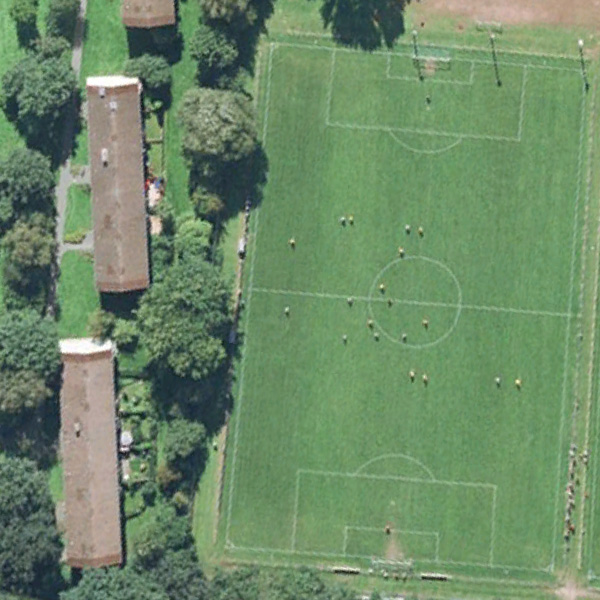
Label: Playground